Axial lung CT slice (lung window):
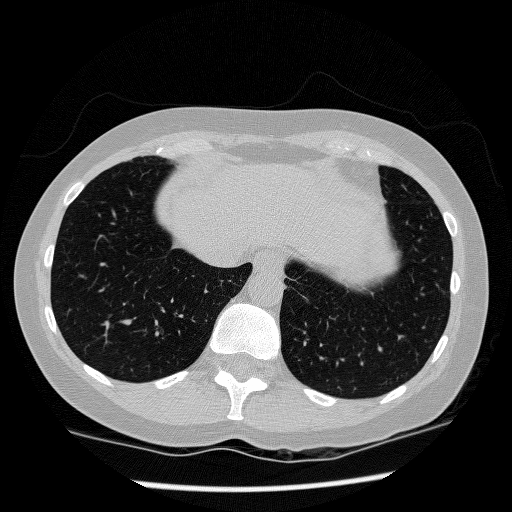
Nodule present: no